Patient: sex M, age 68
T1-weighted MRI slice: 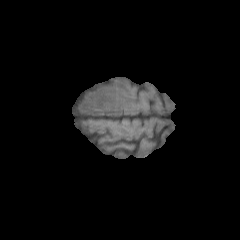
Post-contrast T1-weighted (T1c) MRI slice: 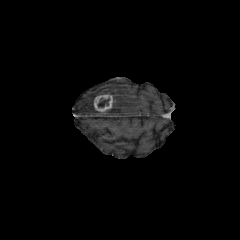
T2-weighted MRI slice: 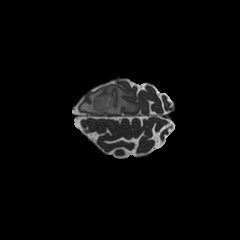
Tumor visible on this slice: yes
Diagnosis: Glioblastoma, IDH-wildtype
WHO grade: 4